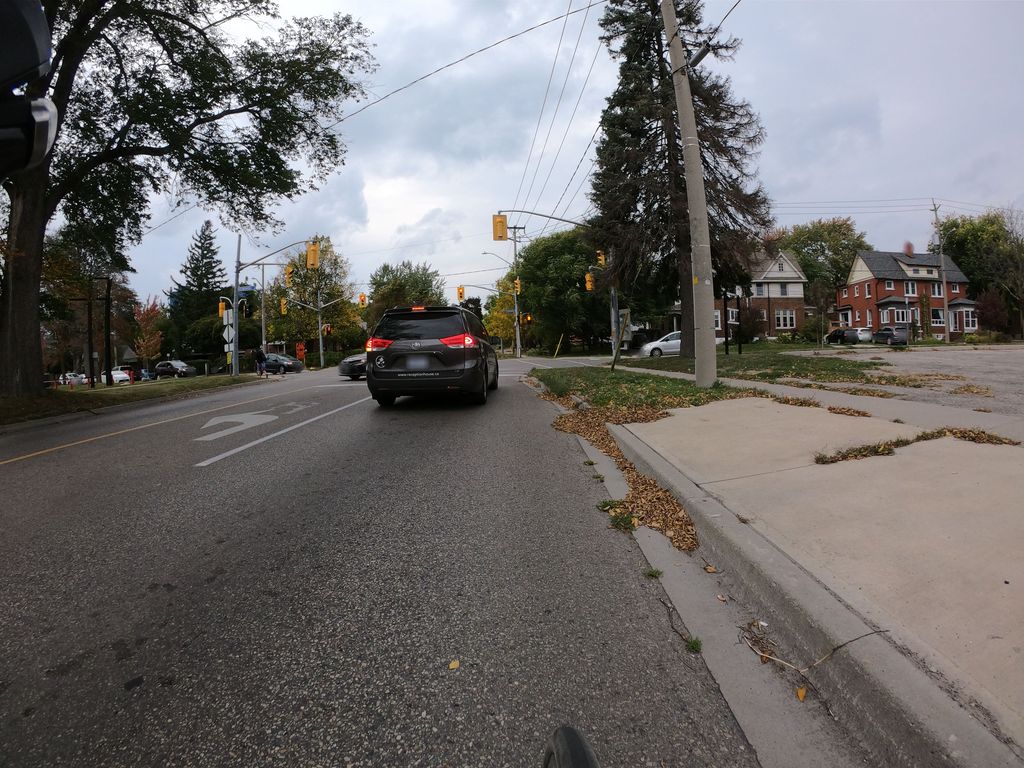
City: kitchener-waterloo